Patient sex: M
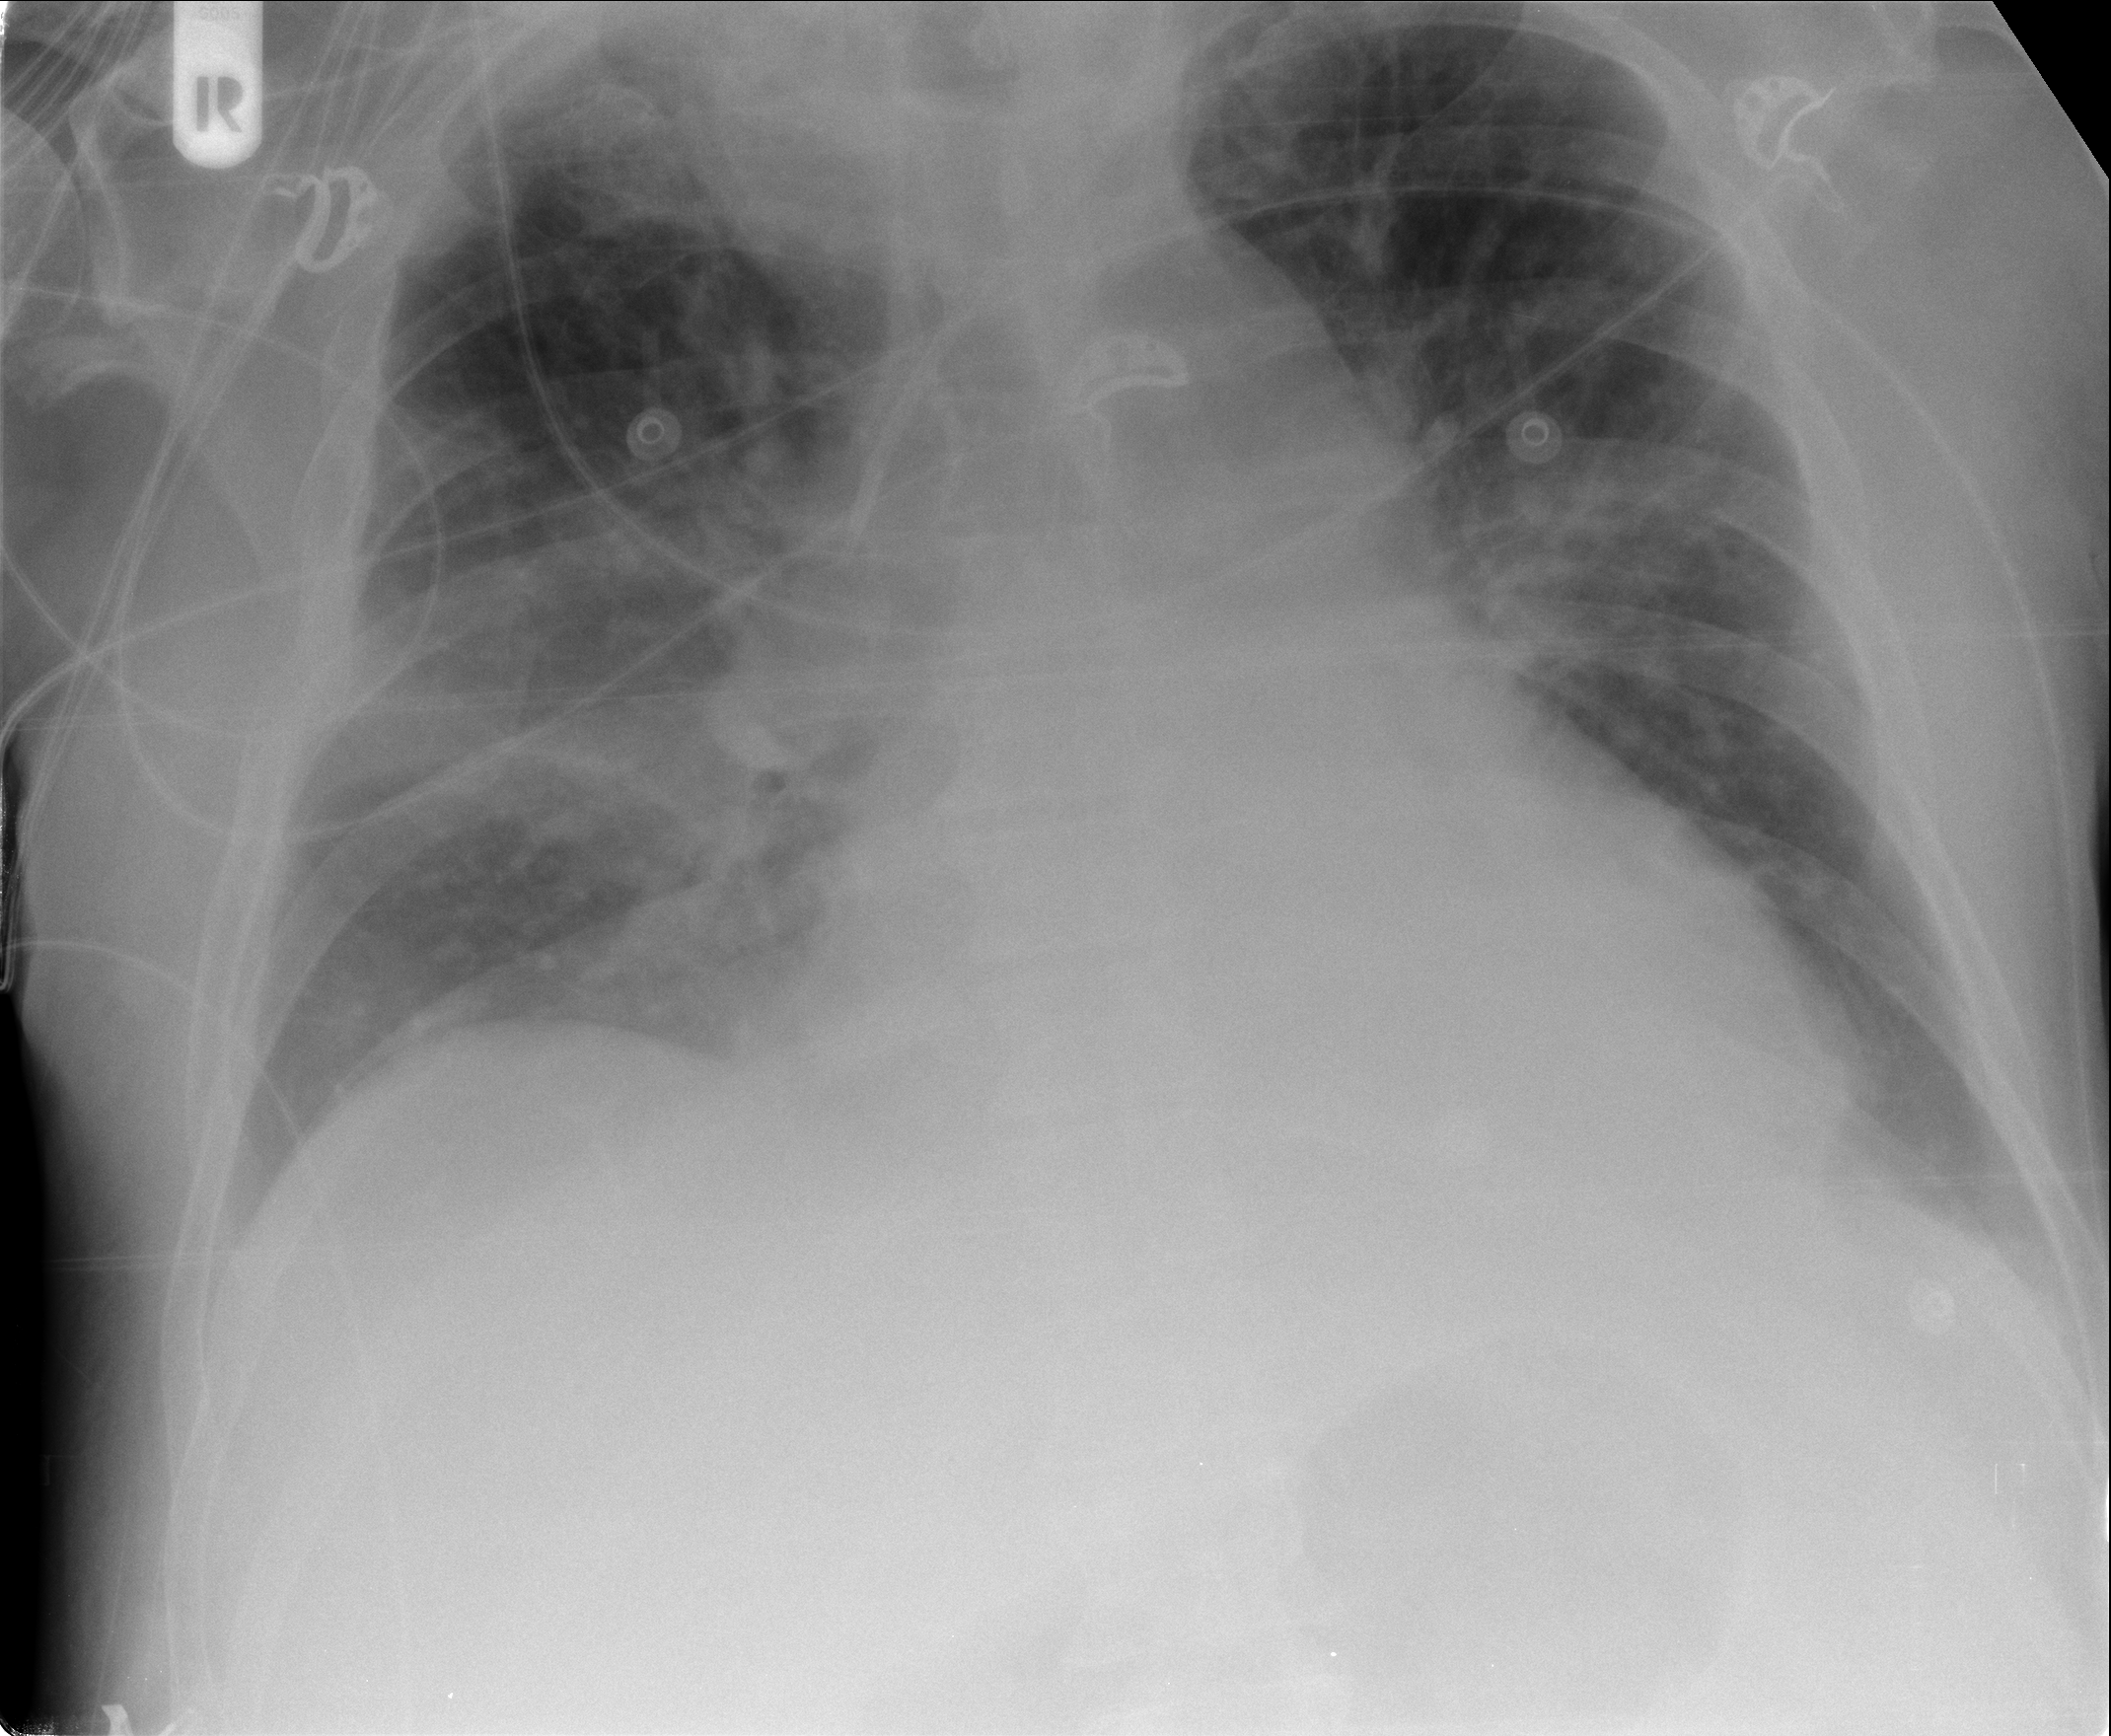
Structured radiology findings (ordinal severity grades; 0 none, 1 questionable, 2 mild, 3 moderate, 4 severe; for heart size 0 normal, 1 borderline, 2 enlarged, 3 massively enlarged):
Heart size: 2
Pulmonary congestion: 2
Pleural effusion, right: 1
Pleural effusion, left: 1
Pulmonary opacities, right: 1
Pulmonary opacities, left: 1
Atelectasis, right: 2
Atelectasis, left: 1